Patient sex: F
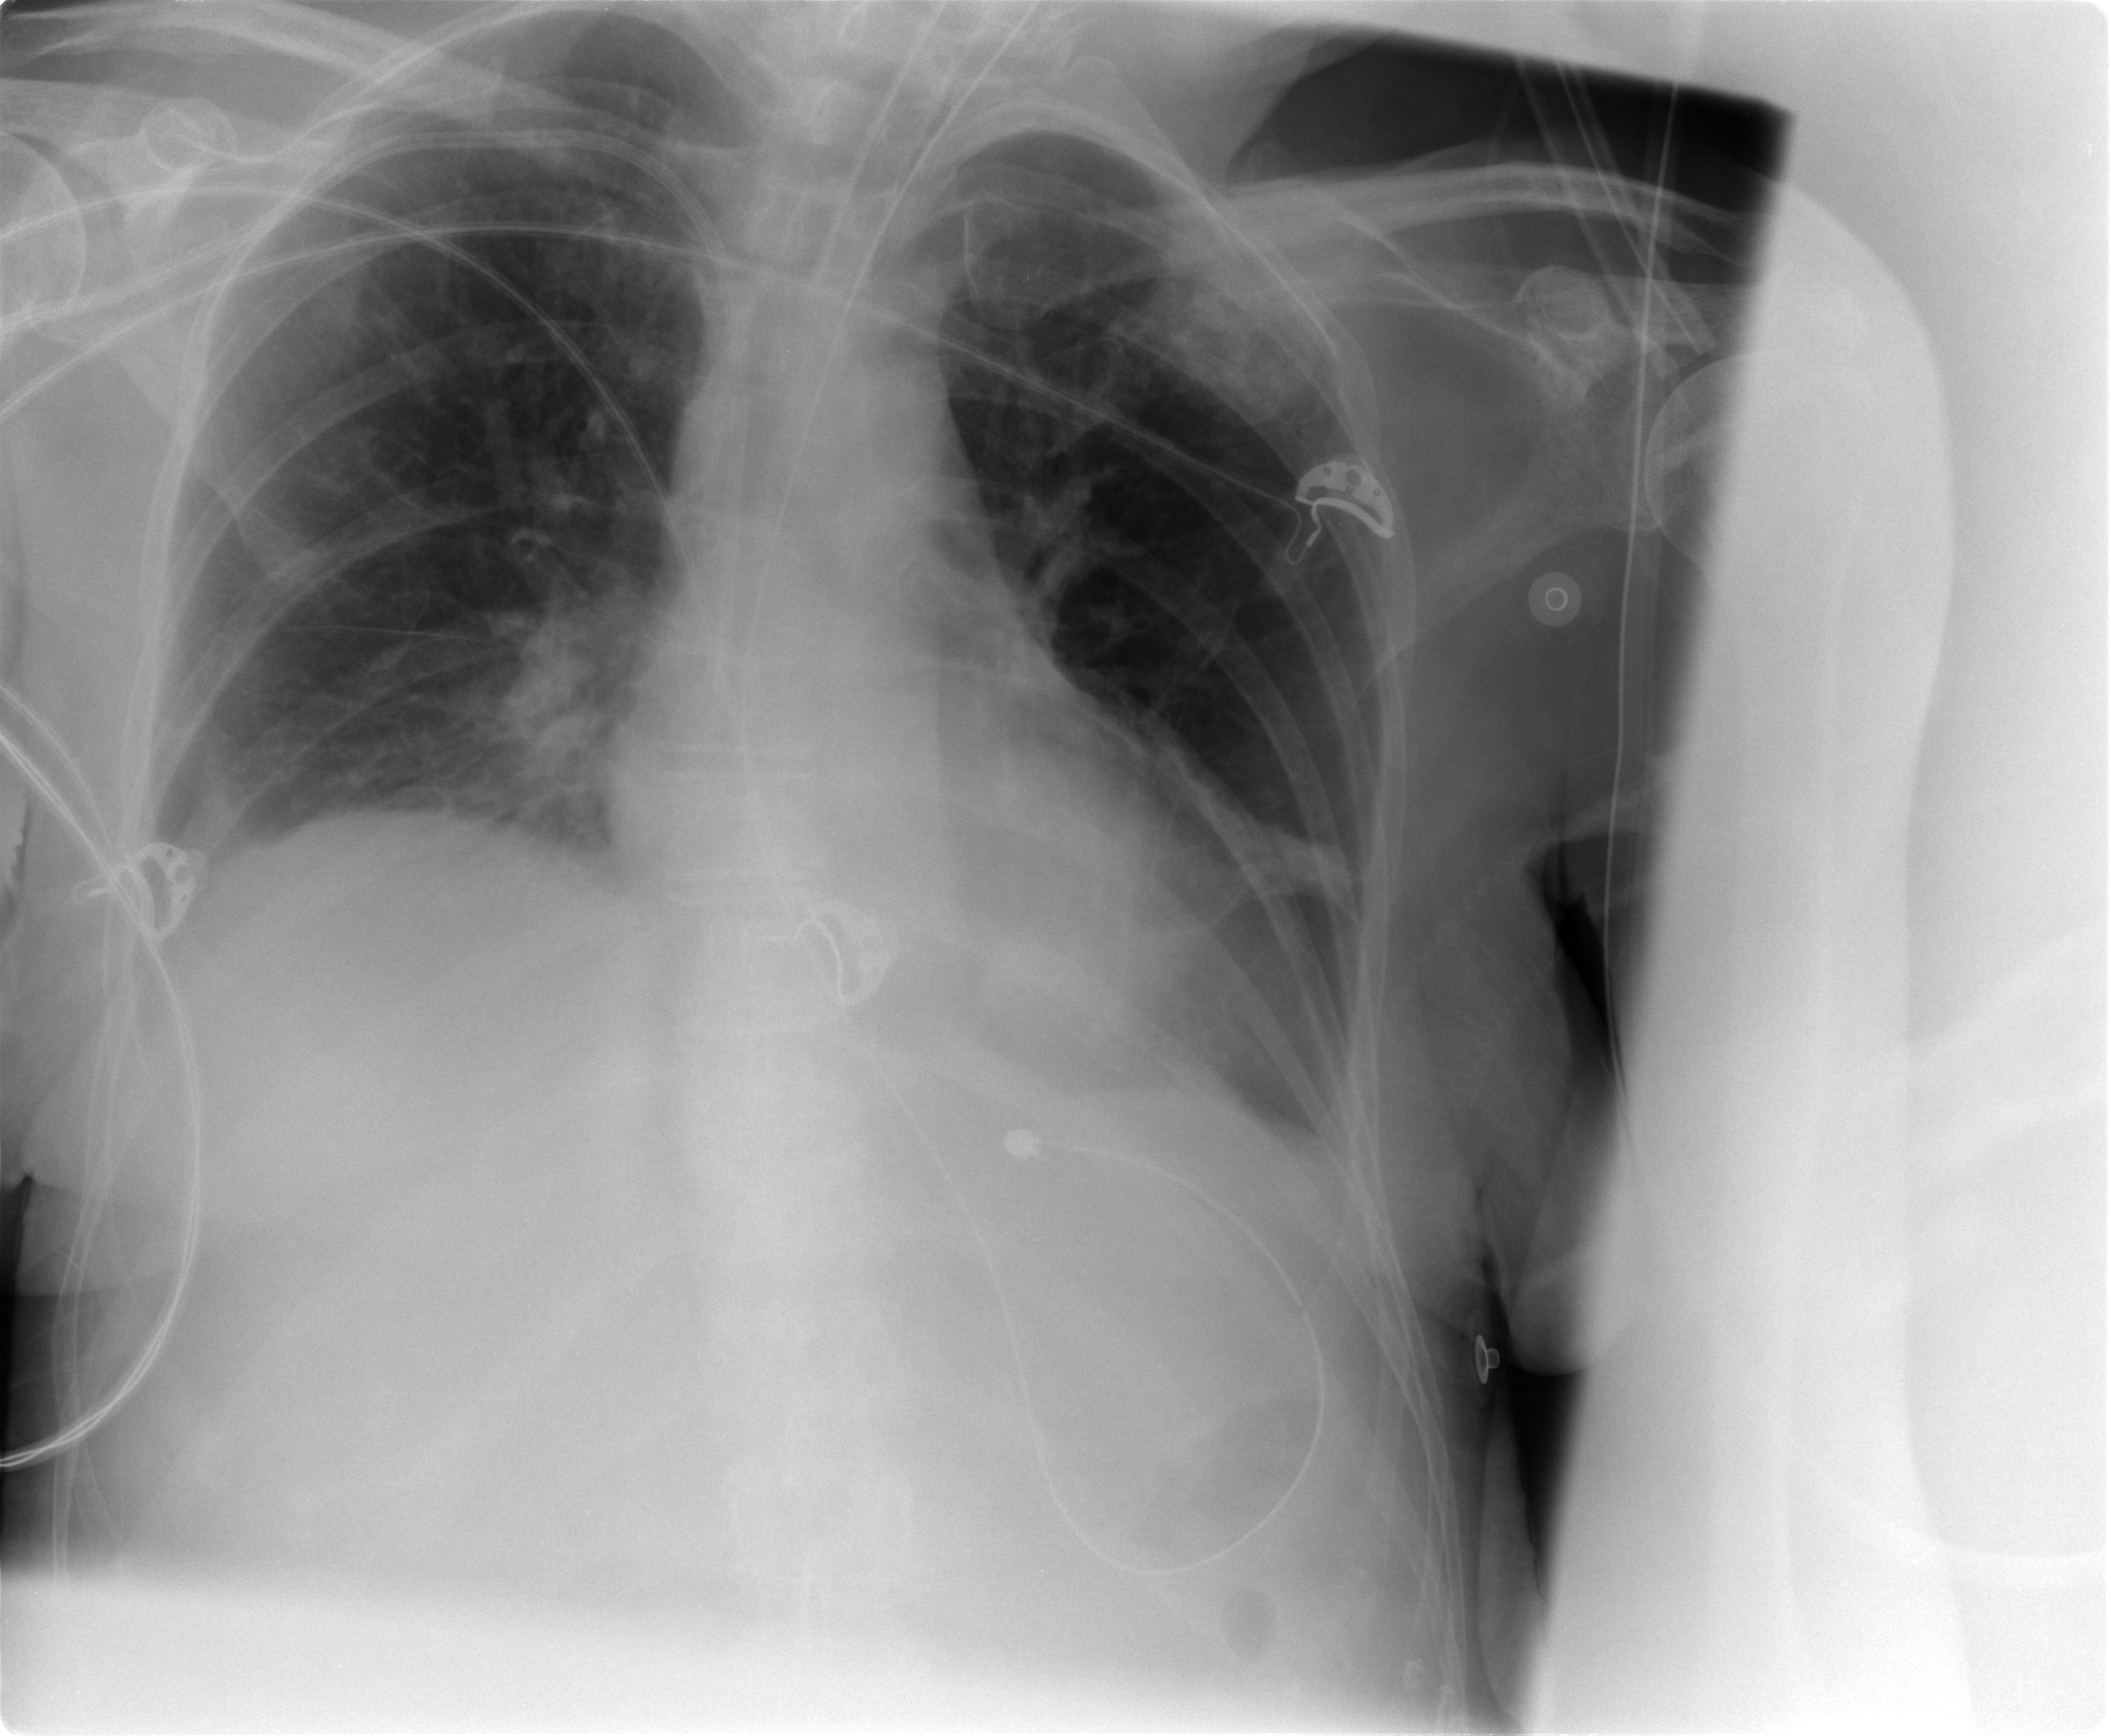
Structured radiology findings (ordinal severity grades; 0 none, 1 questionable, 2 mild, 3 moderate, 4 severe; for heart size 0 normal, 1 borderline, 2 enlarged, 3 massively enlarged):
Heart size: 0
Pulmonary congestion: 2
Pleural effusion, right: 0
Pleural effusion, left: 0
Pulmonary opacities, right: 0
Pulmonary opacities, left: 0
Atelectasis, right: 0
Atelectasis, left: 0